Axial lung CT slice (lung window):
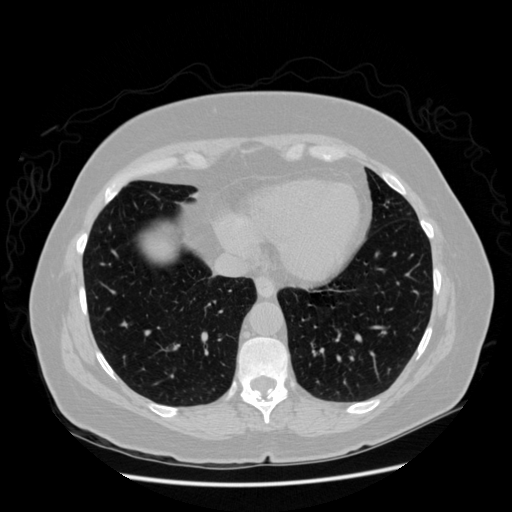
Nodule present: no